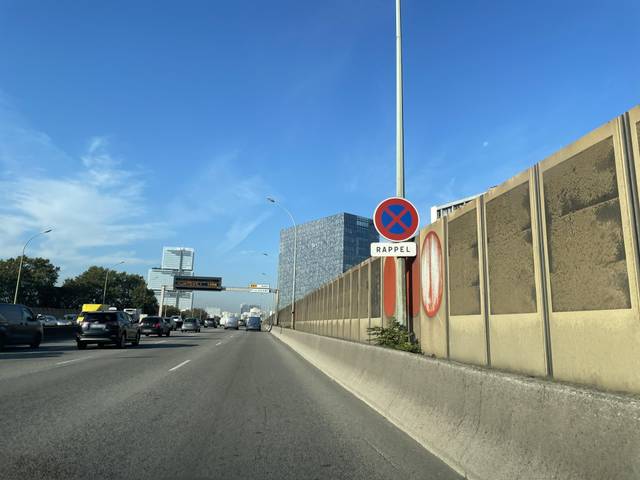
Region: France
Coordinates: 48.9, 2.321